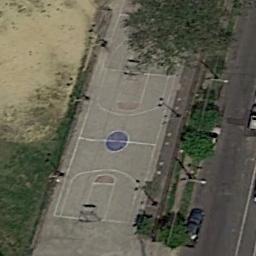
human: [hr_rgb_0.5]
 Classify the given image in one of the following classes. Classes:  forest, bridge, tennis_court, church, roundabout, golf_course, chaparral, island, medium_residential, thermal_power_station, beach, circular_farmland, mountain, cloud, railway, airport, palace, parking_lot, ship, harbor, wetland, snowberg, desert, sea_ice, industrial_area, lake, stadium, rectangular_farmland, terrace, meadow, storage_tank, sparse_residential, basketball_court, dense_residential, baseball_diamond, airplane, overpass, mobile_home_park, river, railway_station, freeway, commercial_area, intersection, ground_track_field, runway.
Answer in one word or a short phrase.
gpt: basketball_court